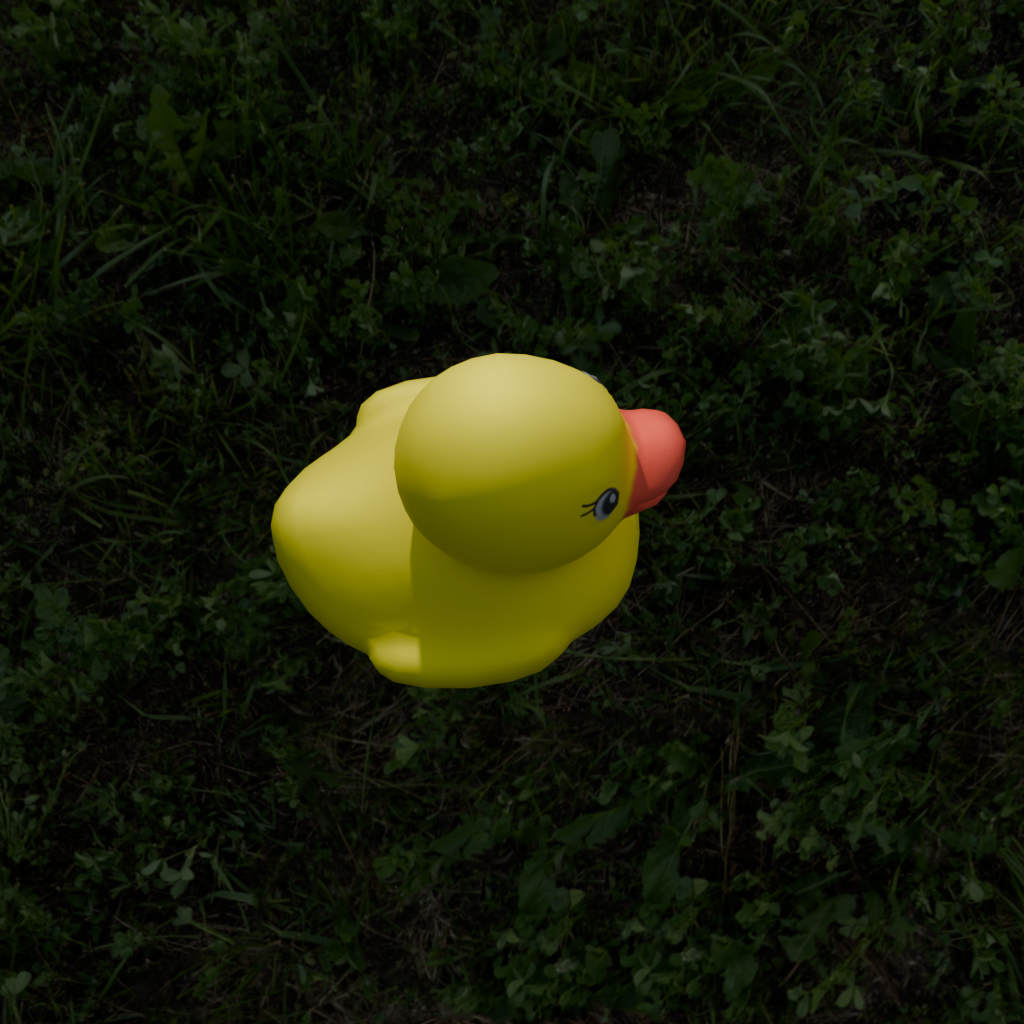
an image of a yellow rubber duck seen from <right_top> in a green field under a cloudy sky at sunset.